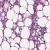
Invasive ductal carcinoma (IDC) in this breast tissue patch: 0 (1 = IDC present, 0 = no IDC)